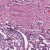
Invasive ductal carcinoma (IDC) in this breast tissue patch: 1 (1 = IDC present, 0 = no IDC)